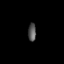
Tissue: prostate
Cell type: T cells
Senescence score: 0.73
Nuclear area (px): 138
Mean DAPI intensity: 86.601